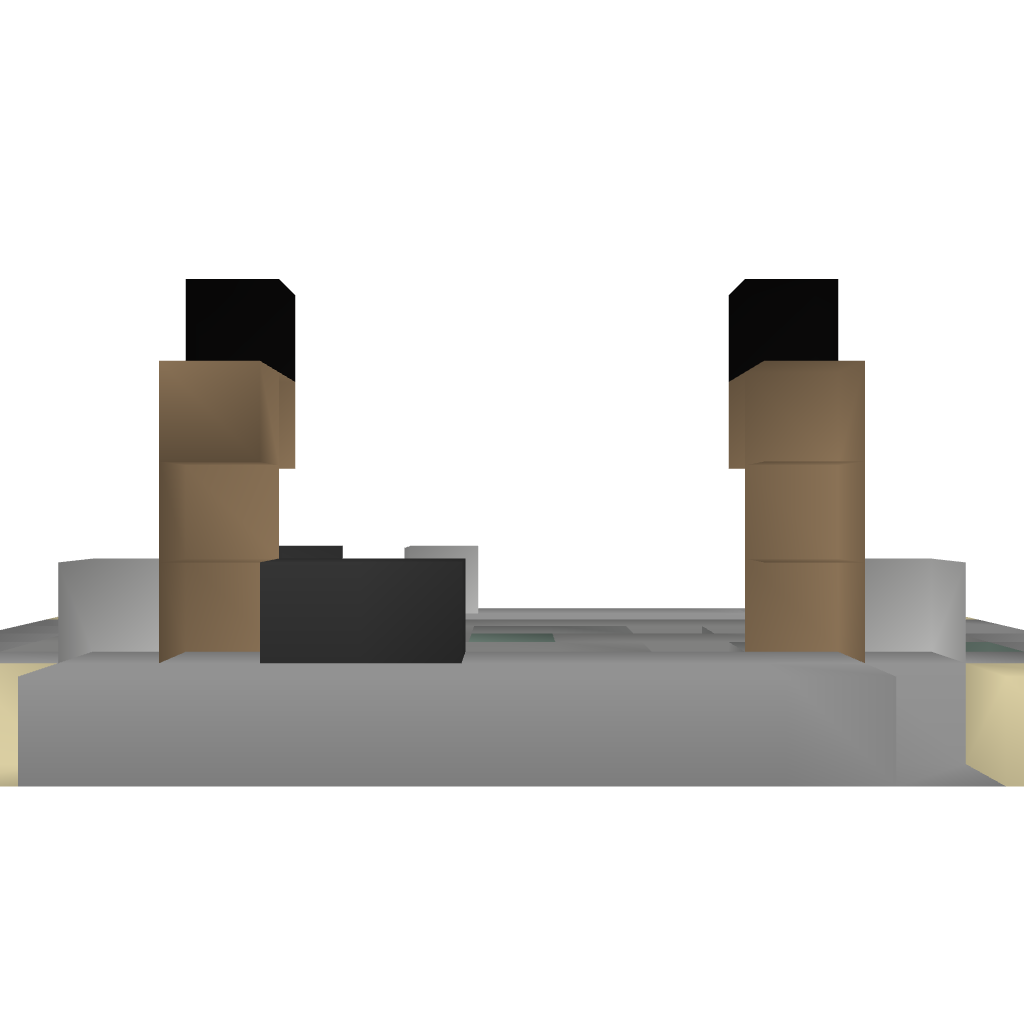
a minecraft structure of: Small Medieval Road